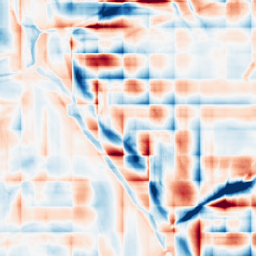
Category: wavelet
Decomposition family: wavelet_dwt
Decomposition parameters: wavelet: db2
level: 5
Upsampling method: bilinear
Upsampling parameters: scale: 2
Upsampling scale: 2